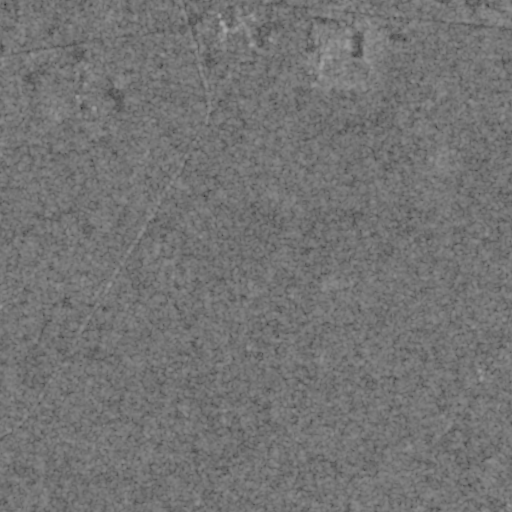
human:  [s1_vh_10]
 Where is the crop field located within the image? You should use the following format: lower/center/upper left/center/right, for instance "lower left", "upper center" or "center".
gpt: The crop field is located in the center left of the image.
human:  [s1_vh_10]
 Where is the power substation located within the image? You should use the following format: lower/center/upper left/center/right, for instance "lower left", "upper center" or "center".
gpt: The power substation is located in the upper center of the image.
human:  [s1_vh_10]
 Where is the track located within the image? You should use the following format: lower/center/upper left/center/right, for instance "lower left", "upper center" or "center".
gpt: There is no track in the image.

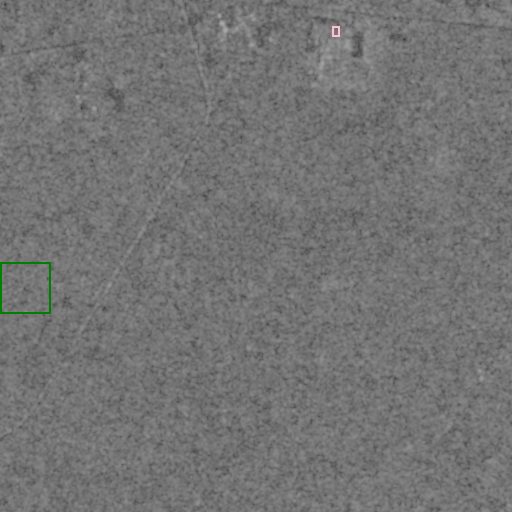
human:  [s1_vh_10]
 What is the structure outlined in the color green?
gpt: The structure outlined in green is a crop field.
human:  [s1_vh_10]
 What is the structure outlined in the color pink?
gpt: The structure outlined in pink is a power substation.
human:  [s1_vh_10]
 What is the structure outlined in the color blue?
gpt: There is no blue outline.